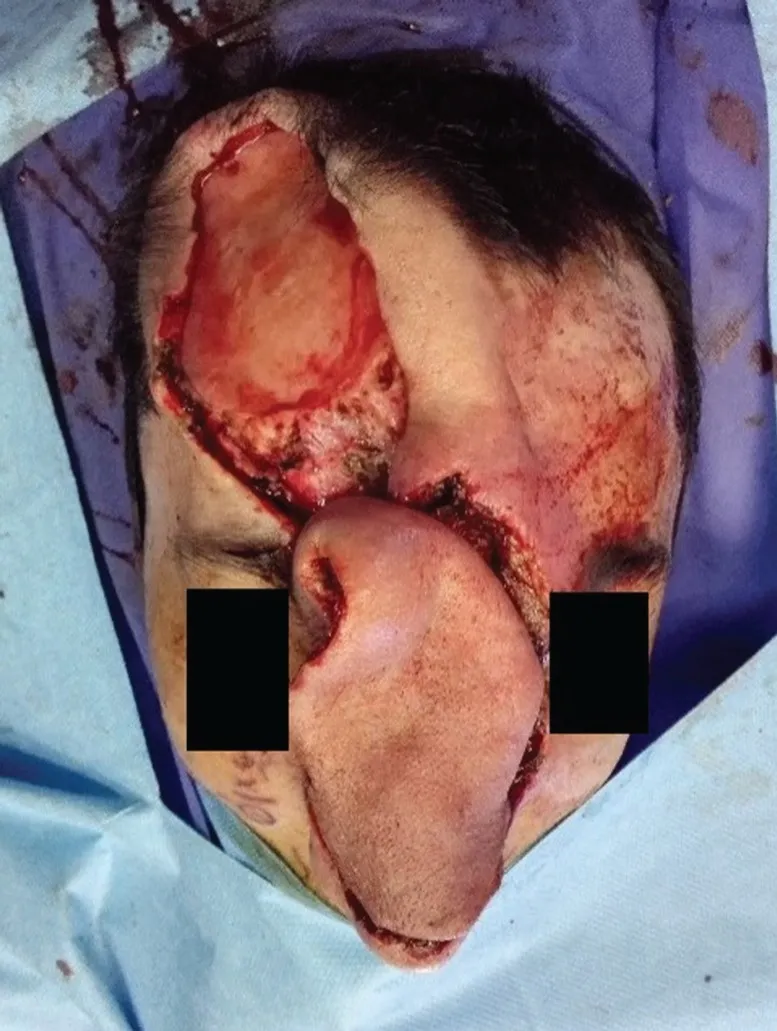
The forehead flap.
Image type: medical_photograph (other_medical_photograph)